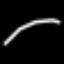
Label: angel